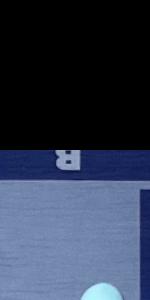
Label: Empty